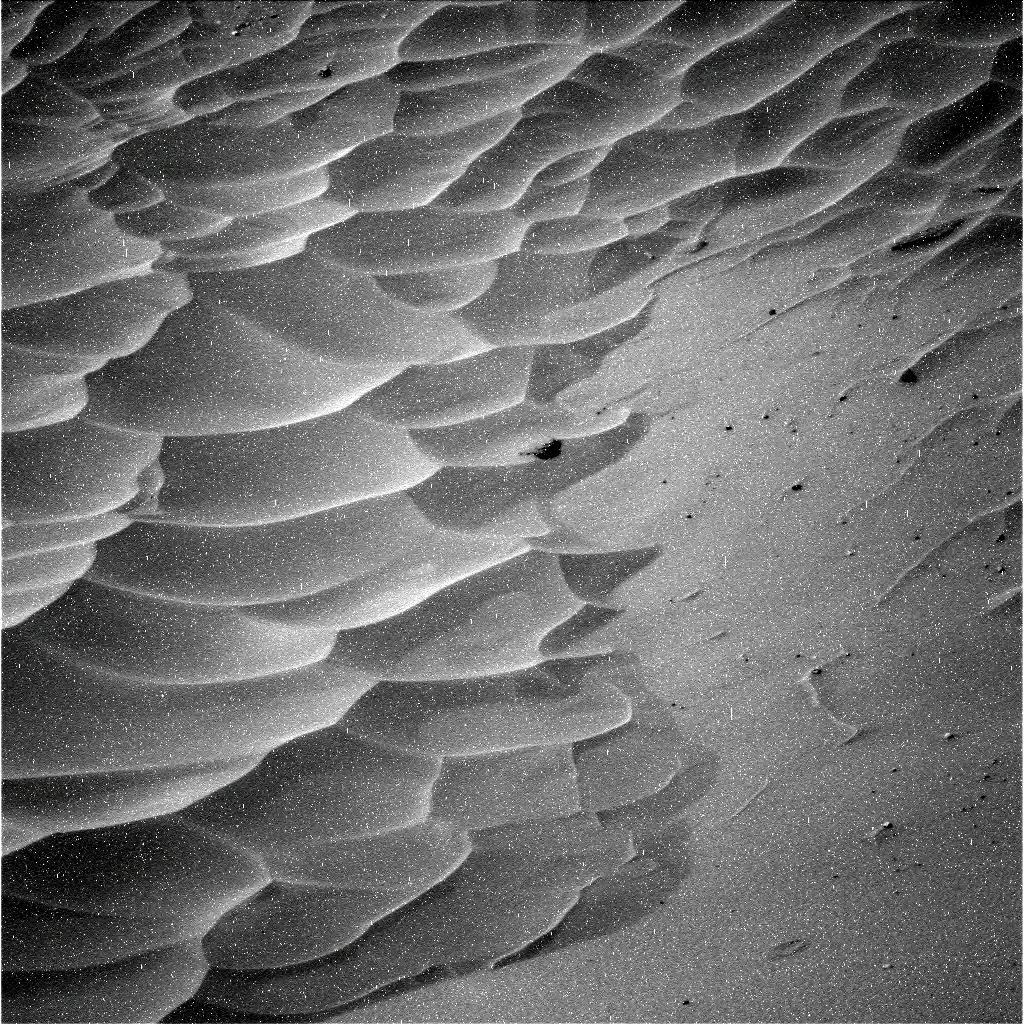
Terrain classes present: Gravel / Sand / Soil